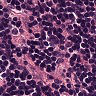
Metastatic tissue present: no